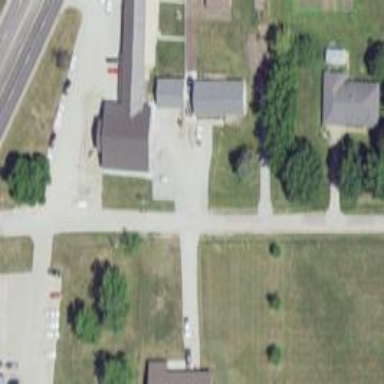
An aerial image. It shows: Veterinary facility.